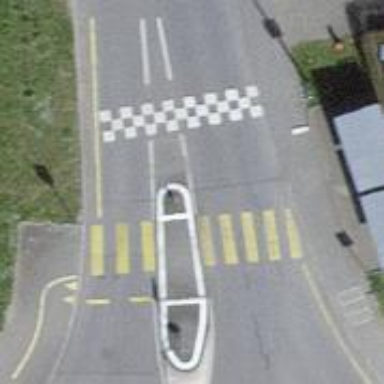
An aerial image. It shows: Kerb barrier.